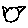
Label: cat